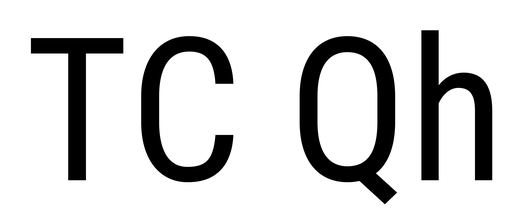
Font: Roboto_Condensed_Regular